Question: Count the number of objects in the diagram.
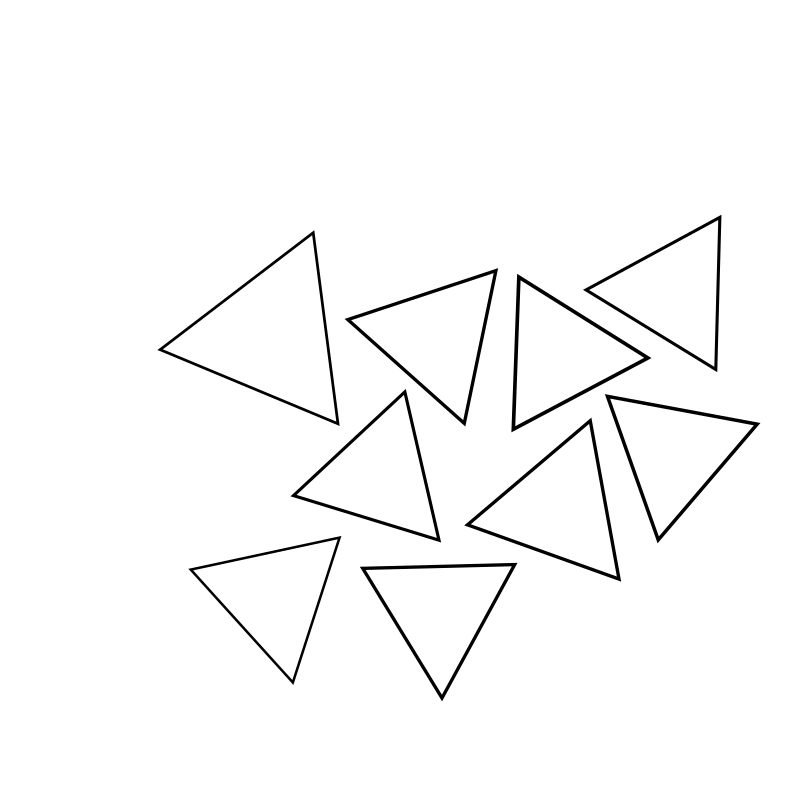
Answer: 9